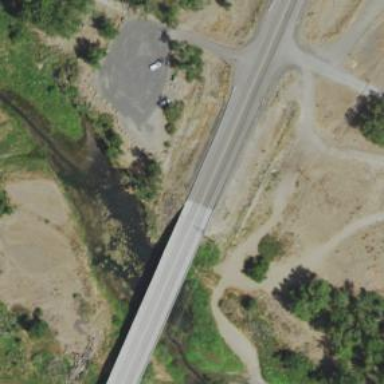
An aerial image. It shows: Tertiary road with bridge.